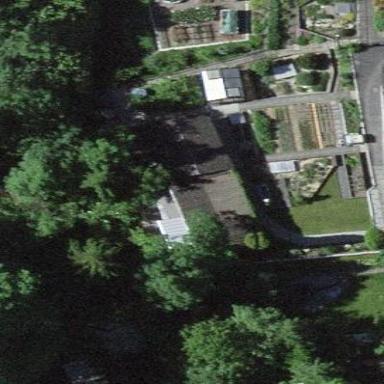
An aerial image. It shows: Shed.